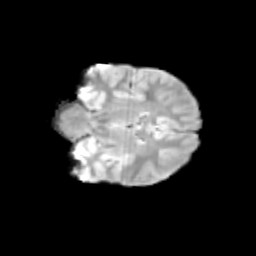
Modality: T2w
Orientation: coronal
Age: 9
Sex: male
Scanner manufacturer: siemens
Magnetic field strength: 3 T
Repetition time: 3.8 s
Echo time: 0.07 s